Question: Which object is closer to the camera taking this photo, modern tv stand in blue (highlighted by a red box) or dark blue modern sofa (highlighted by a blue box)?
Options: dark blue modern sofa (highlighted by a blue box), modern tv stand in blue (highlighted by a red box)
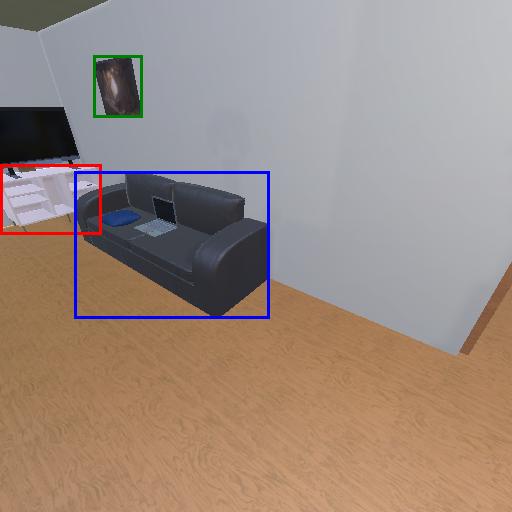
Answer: dark blue modern sofa (highlighted by a blue box)